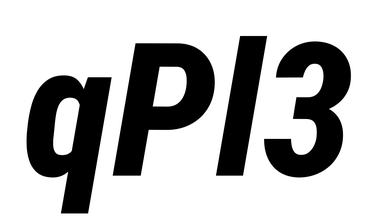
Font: Roboto-Italic_Condensed_ExtraBold_Italic